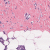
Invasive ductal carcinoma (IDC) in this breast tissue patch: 1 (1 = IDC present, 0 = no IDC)